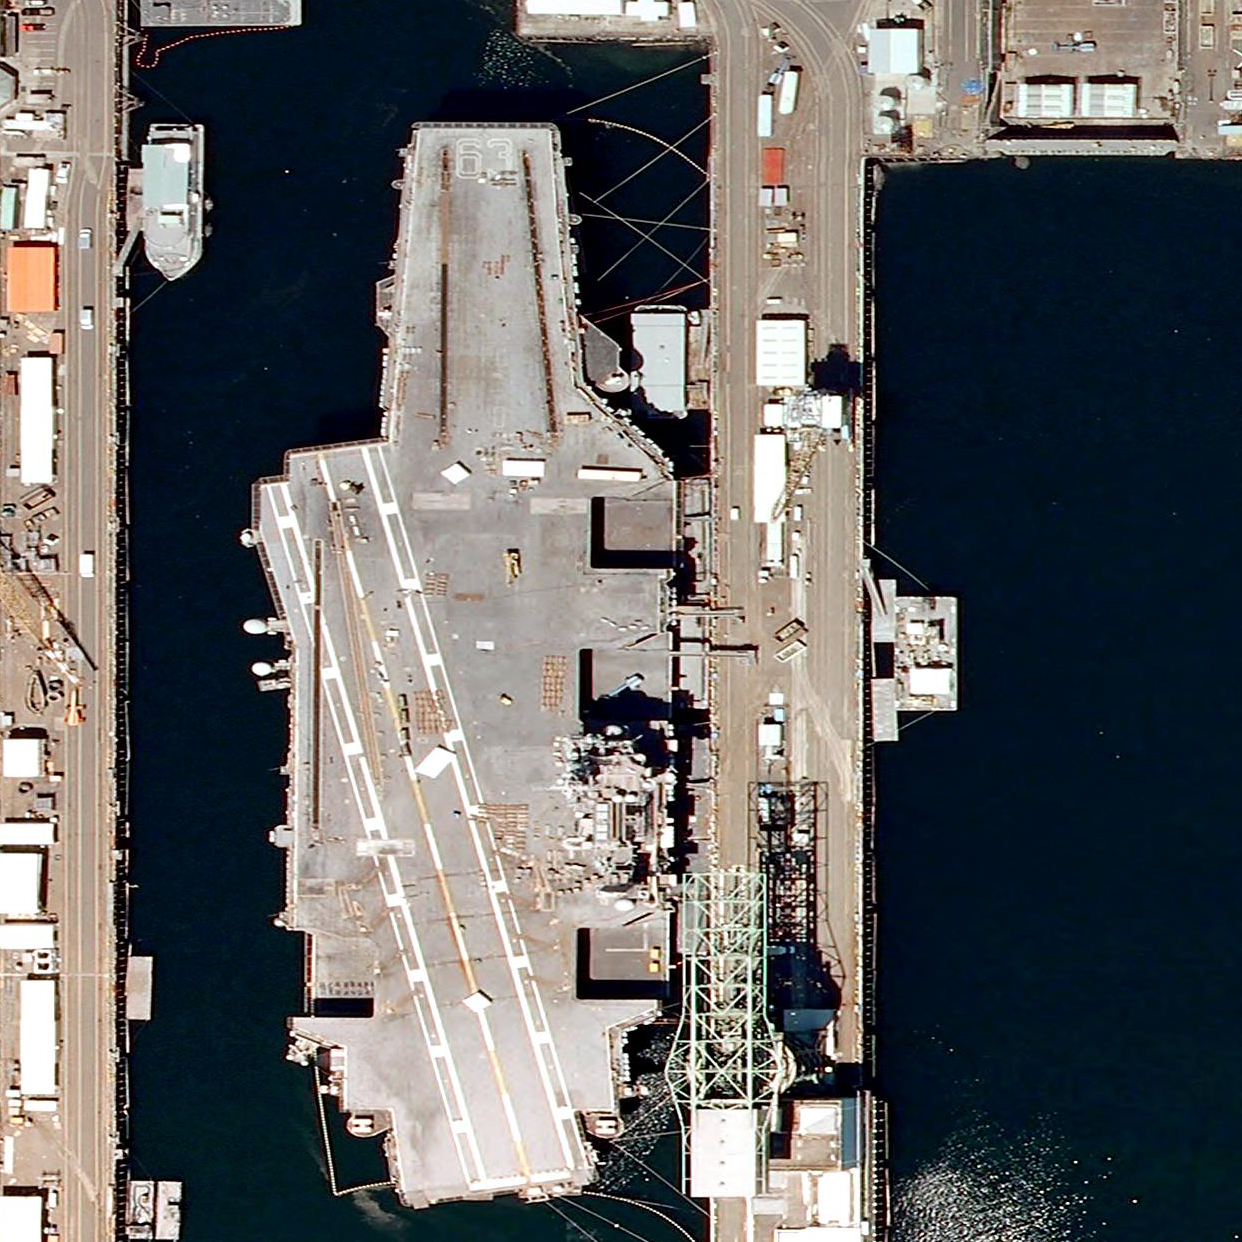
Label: aircraft_carrier